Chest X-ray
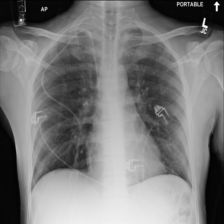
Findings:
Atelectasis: negative
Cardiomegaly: negative
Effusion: negative
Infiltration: positive
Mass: negative
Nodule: negative
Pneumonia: negative
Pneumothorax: negative
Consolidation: negative
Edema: negative
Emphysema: negative
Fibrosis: negative
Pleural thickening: negative
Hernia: negative